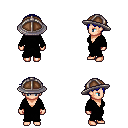
a pixel art fantasy rpg character, female body template, human, light skin, black robe, magenta pants, blue short bangs hairstyle, chain helm, four views (front, back, left, right), 2x2 character sprite sheet, small pixel art, hard edges, no anti-aliasing